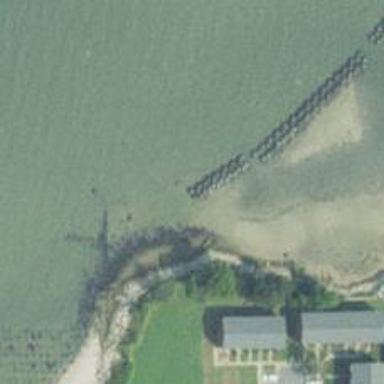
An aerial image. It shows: Breakwater structure.